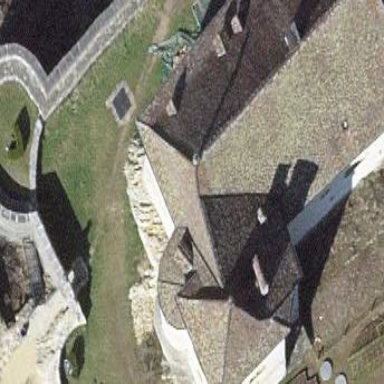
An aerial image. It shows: Historic castle building.